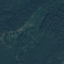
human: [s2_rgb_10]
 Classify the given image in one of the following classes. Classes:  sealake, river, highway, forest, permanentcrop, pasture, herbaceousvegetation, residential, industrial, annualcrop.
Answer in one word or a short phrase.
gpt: Forest